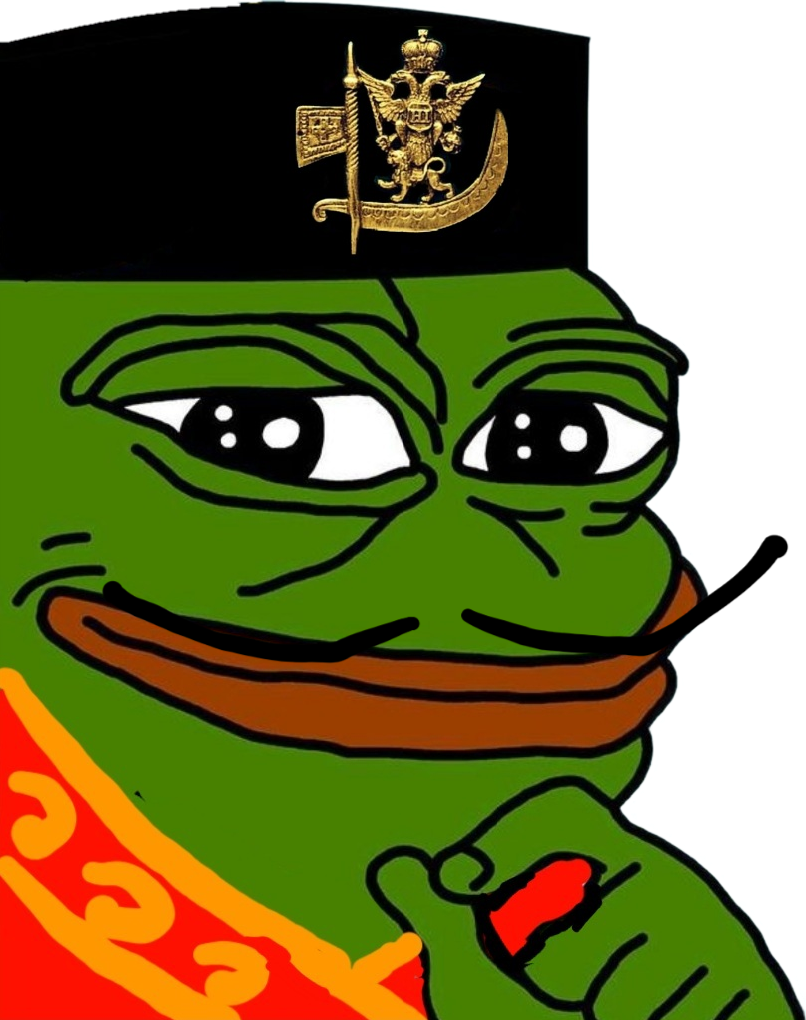
Label: 5_Pepe